Platform: macOS
Application: Arc Browser
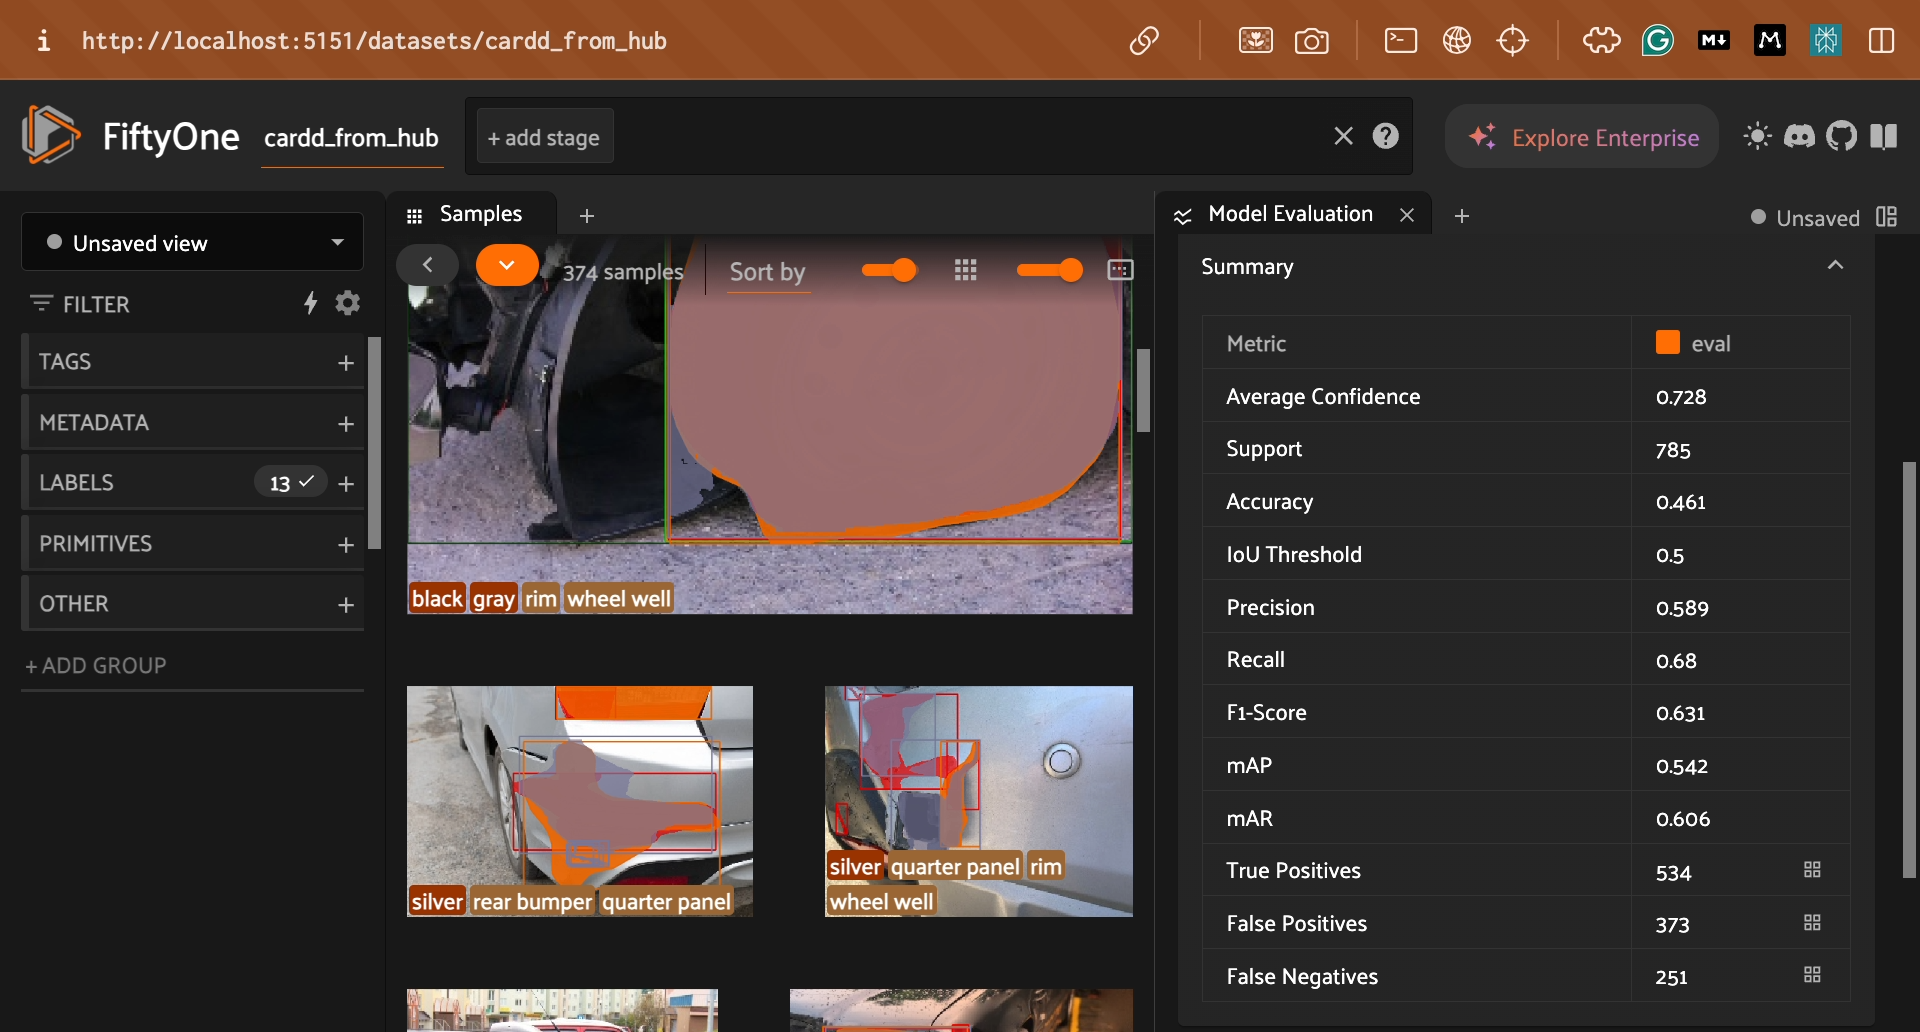
task_description: Load False Negative labels in the Samples panel
action_type: click
element_info: Icon
steps_since_start: 1